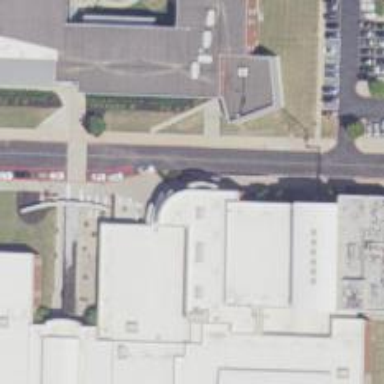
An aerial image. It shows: This is part of building that serves as theatre.